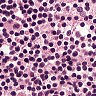
Metastatic tissue present: no